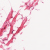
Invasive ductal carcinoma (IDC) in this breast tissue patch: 0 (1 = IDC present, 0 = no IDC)